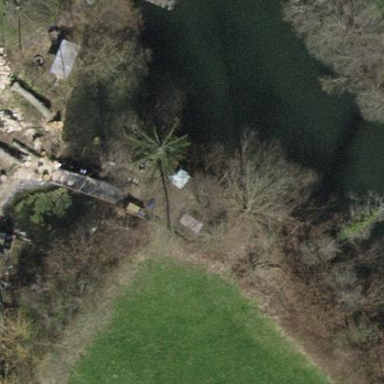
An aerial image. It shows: Pond surrounded by natural water.